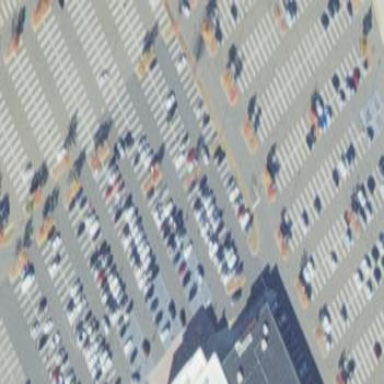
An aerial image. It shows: Paved parking lot with asphalt surface.